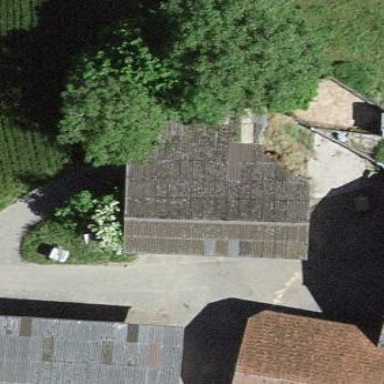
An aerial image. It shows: Shed building.